Interaction volume radius: 10 \u00c5
Interaction volume height: 15 \u00c5
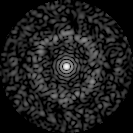
Disorder parameter: 0.8225